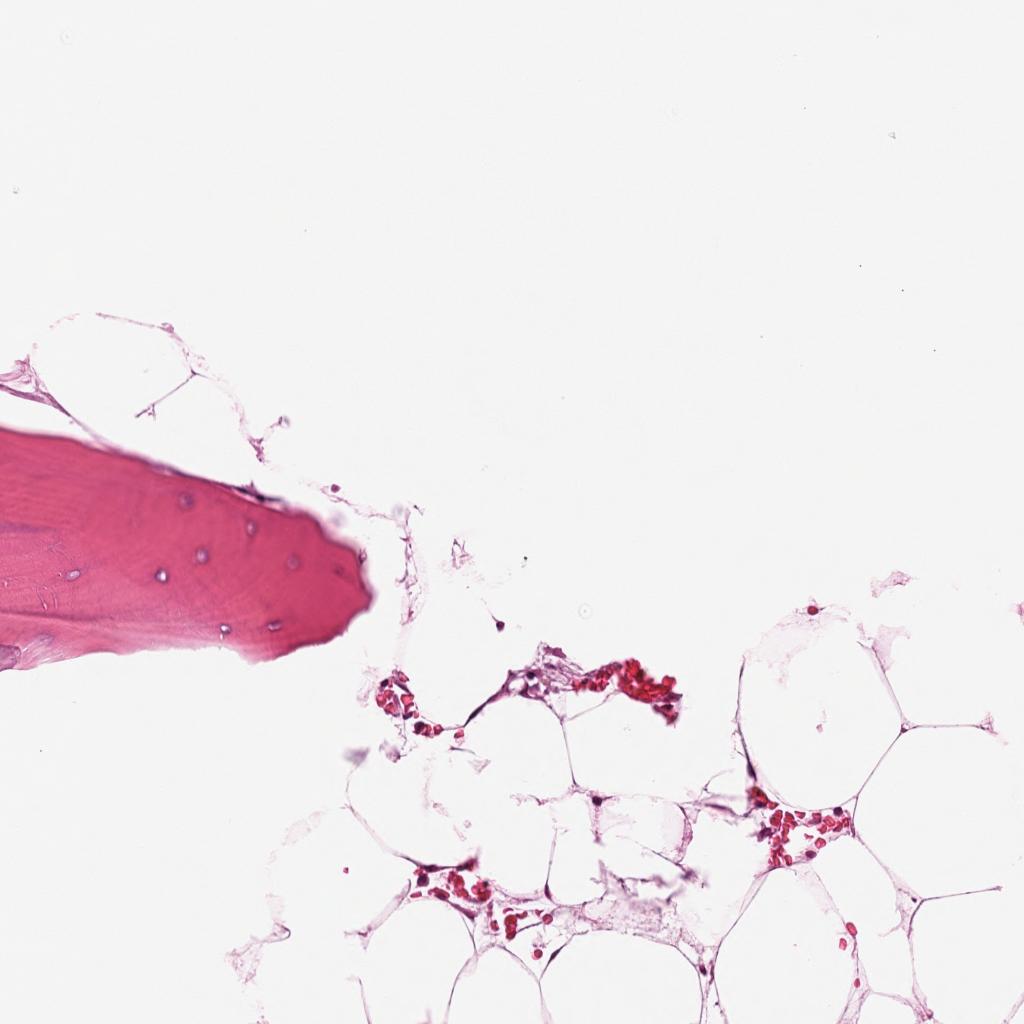
Label: Non-Tumor